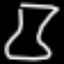
Label: hourglass